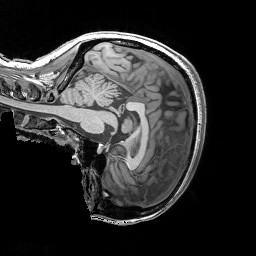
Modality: T1w
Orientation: sagittal
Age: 21
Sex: female
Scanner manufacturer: siemens
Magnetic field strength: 3 T
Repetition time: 2.53 s
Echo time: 0.00326 s